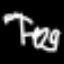
Label: frog